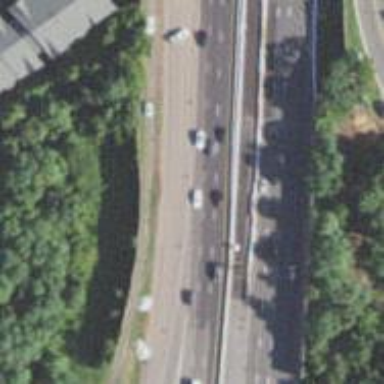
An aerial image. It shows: Asphalt motorway.